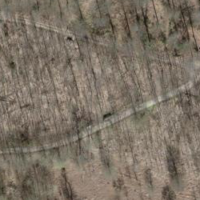
EUNIS habitat code: 44
Species observed at this site:
Stachys sylvatica